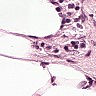
Metastatic tissue present: no